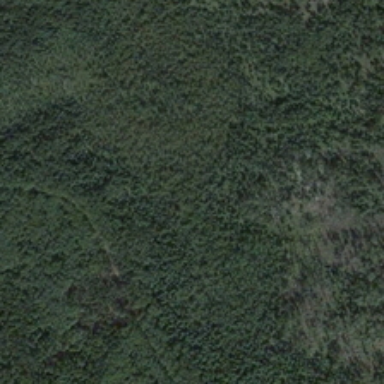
Many green trees form a piece of green forest .